【题型】填空题　【知识点】解析几何　【难度】easy
已知点 \(P\) 为直线 \(l: x + y + 1 = 0\) 上的点，过点 \(P\) 作圆 \(N: (x - 1)^2 + (y - 1)^2 = 1\) 的切线 \(PA\)，切点为 \(A\)，则 \(\cos \angle PNA\) 的最大值为 \underline{\quad\quad}.
【解答】
【答案】${\dfrac{\sqrt{2}}{3}}$/${\dfrac{1}{3}\sqrt{2}}$

【分析】结合图象得到 \(\cos \angle PNA = \dfrac{|NA|}{|NP|} = \dfrac{1}{|NP|}\)，问题转化为求 \(|NP|\) 的最小值即可求解.

【详解】
圆 \(N: (x - 1)^2 + (y - 1)^2 = 1\) 的圆心为 \(N(1,1)\)，半径 \(r = 1\).

\[
\therefore \cos \angle PNA = \frac{|NA|}{|NP|} = \frac{1}{|NP|},
\]
当 \(|NP|\) 最小时，\(\cos \angle PNA\) 最大.

\(|NP|\) 的最小值为圆心 \(N\) 到直线 \(l: x + y + 1 = 0\) 的距离 \(d\).

根据点到直线的距离公式：
\[
d = \frac{|1 + 1 + 1|}{\sqrt{1^2 + 1^2}} = \frac{3}{\sqrt{2}} = \frac{3\sqrt{2}}{2}.
\]

所以
\[
(\cos \angle PNA)_{\max} = \frac{1}{\frac{3\sqrt{2}}{2}} = \frac{\sqrt{2}}{3}.
\]

故答案为：\(\boldsymbol{\dfrac{\sqrt{2}}{3}}\).

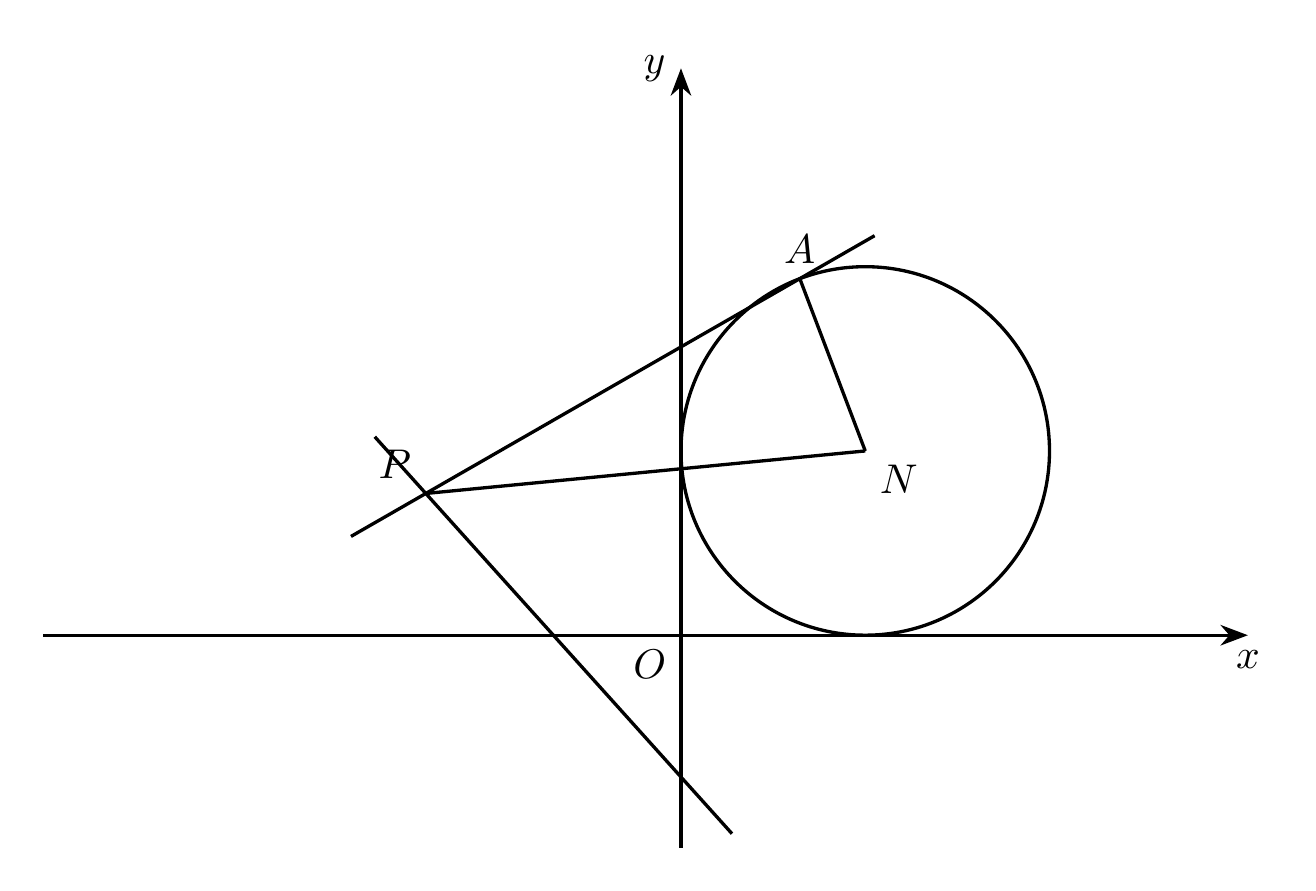